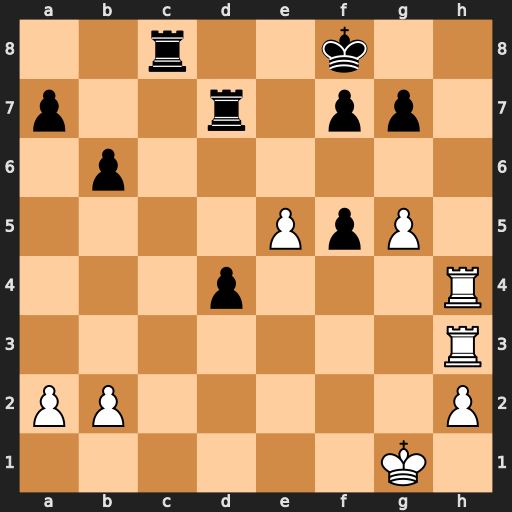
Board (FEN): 2r2k2/p2r1pp1/1p6/4PpP1/3p3R/7R/PP5P/6K1
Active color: w
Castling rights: -
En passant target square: -
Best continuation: Rh8+ Ke7 Rxc8